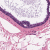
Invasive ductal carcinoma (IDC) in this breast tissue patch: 0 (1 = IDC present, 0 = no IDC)